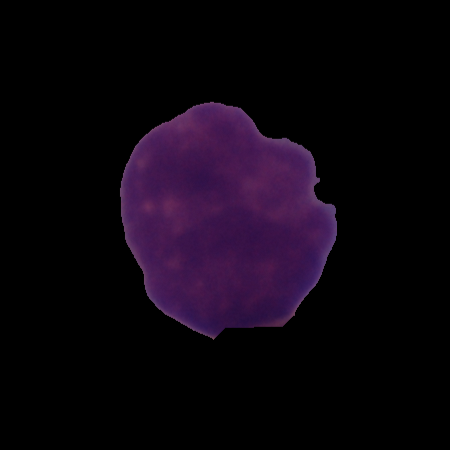
Label: cancer